Question: I have a filter section which almost all is common for other pages. So I decided to create partial view for it. Though I can't figure out how to pass other controls which are specific for different page.
Example:

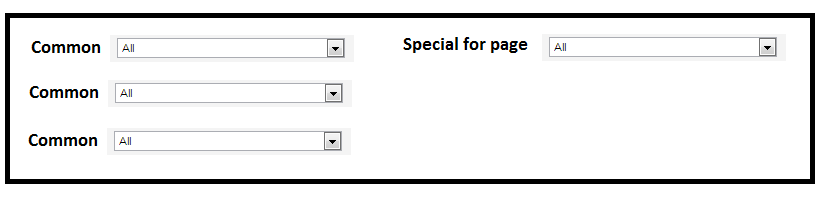
Answer: One option is to set the special controls to the ViewBag, and then check for them in the partial and render if they exist.